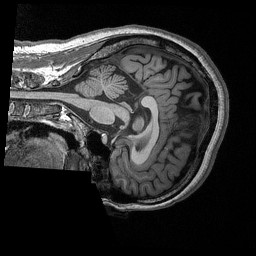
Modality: T1w
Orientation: sagittal
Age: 23
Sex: female
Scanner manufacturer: siemens
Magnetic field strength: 3 T
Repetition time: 2.53 s
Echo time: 0.00309 s